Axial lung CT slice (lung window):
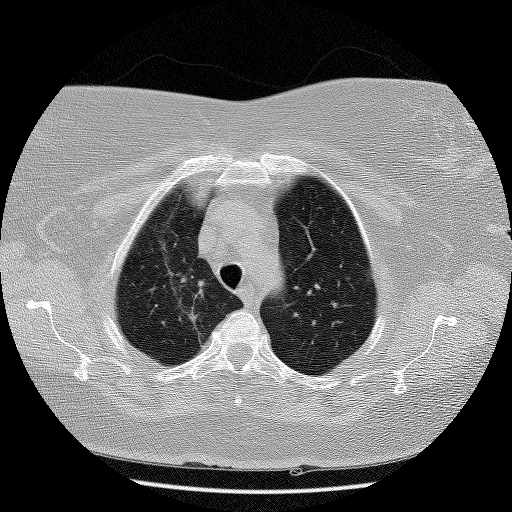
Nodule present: no